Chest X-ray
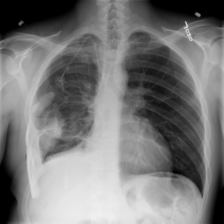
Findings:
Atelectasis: negative
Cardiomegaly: negative
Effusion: negative
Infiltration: positive
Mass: negative
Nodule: negative
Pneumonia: negative
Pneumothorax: negative
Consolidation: negative
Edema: negative
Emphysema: positive
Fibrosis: negative
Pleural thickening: positive
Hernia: negative